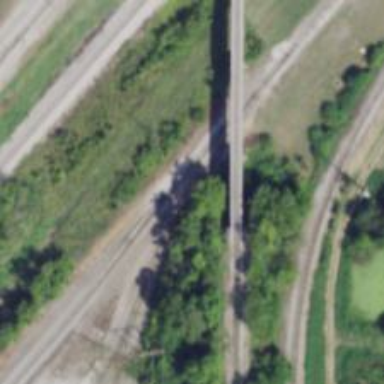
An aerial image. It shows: Disused railway spur.